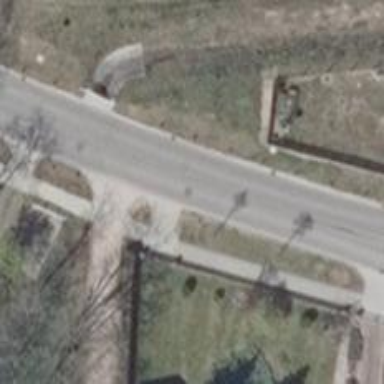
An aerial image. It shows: Secondary road with asphalt surface. There is sidewalk on the left side.